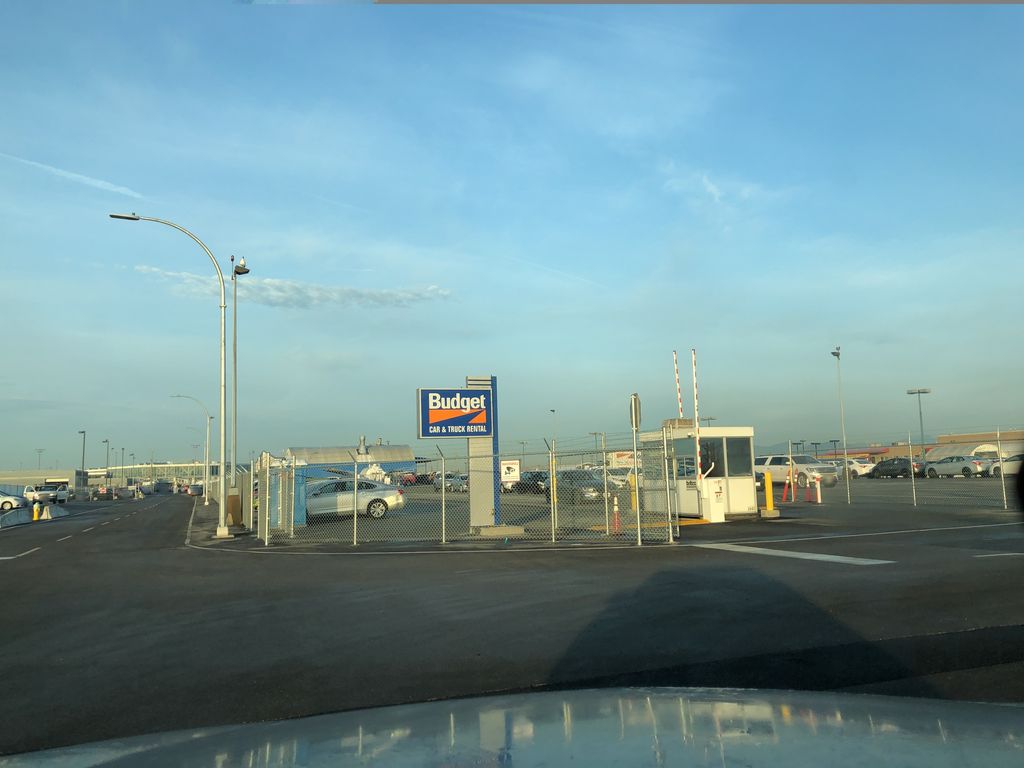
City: vancouver